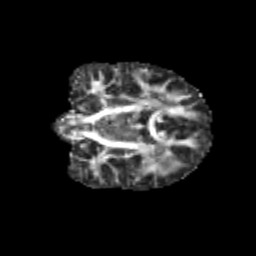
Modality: FA
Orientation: coronal
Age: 10
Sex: male
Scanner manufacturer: siemens
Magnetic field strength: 3 T
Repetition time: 3.8 s
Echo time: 0.07 s